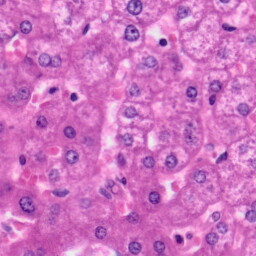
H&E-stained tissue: Liver